Field crop: maize
Growth stage: 1
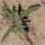
Species: atriplex